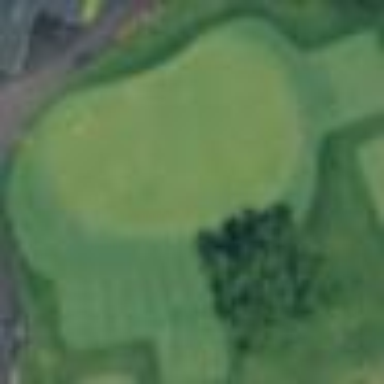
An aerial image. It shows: Golf tee on grassy land.